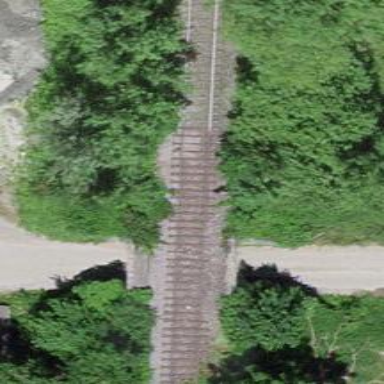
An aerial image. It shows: Preserved railway bridge.